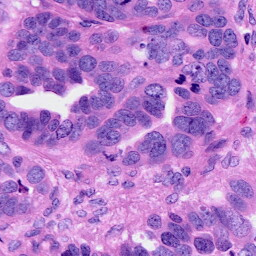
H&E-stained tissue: Ovarian